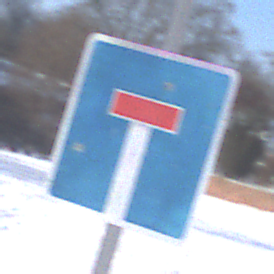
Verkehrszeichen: Sackgasse
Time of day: MorningAfternoon
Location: Outdoor (Nature)
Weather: PartlyCloudy
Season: Winter
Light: Natural